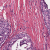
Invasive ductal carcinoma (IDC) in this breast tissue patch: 0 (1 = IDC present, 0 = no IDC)